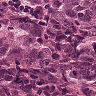
Metastatic tissue present: yes